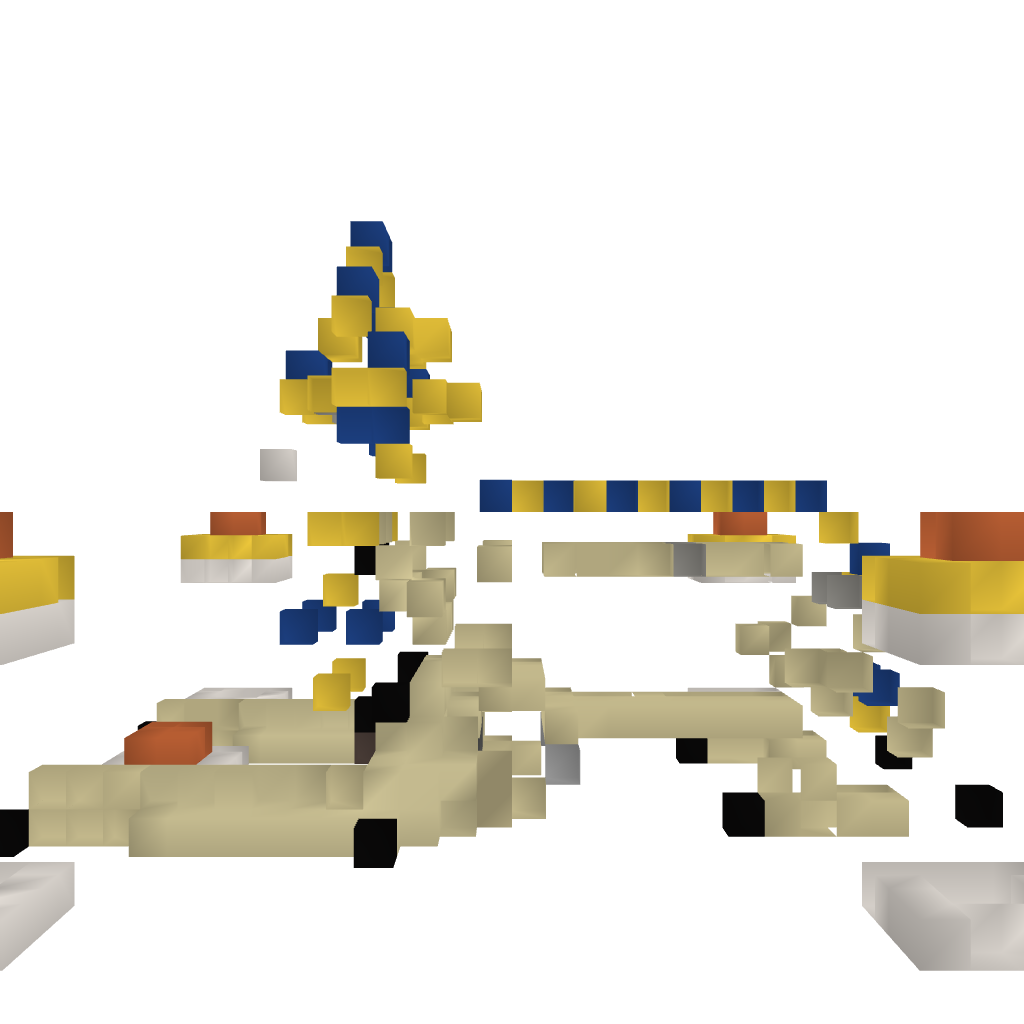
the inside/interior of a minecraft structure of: Night Lit Sphinx